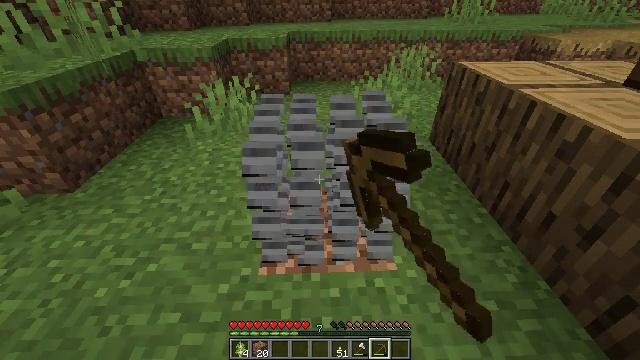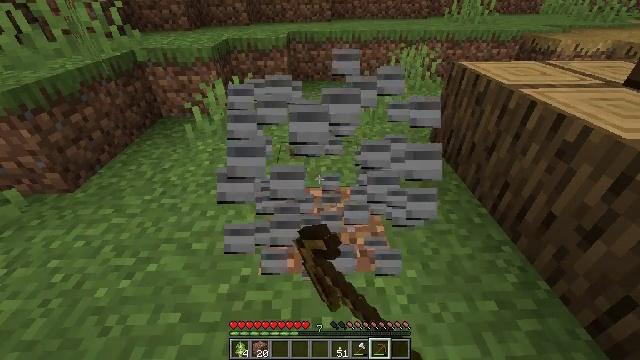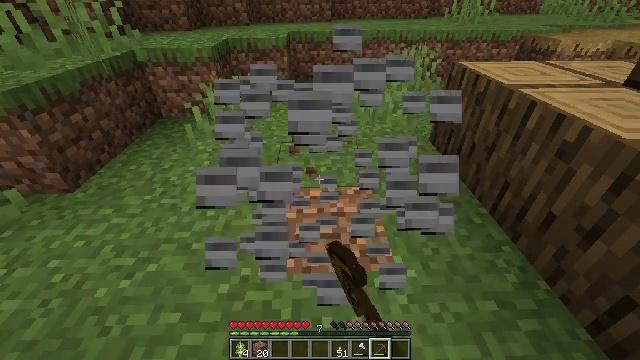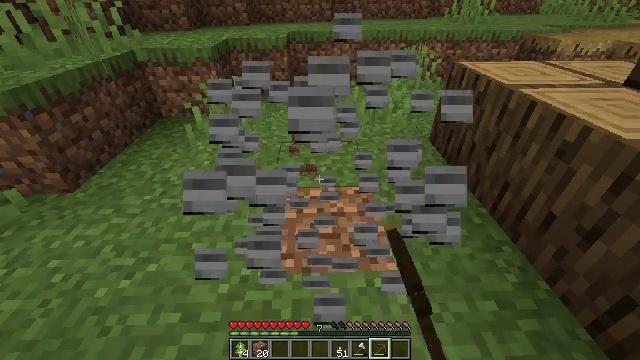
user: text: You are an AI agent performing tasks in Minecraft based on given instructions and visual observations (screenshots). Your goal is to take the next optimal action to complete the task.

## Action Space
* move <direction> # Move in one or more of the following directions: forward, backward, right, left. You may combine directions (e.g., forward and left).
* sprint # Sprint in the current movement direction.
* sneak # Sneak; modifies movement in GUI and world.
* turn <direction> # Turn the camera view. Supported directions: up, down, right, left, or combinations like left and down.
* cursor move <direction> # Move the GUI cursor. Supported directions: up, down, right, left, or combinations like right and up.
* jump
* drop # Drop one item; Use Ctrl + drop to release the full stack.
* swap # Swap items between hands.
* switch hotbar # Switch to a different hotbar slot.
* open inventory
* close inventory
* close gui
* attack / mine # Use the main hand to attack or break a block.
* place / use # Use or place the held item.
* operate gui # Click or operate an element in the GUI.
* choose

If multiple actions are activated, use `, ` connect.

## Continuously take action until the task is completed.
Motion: motion action
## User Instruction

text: Remove the furnace from its place.
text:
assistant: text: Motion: attack / mine
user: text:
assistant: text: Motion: attack / mine
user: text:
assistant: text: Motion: attack / mine
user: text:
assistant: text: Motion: attack / mine